Question: I have a simple app where I want to show a large image in a scrollable panel. I'm using NavigableImagePanel from <URL>
Firstly the result I'm getting -
The image is currently a very small panel near the top buttons. This is with BorderLayout.CENTER
The code for NavigableImagePanel:
<URL>
and my OpenImage.java code:
'''
import java.awt.*;
import java.awt.event.*;
import javax.imageio.ImageIO;
import javax.swing.*;
import java.awt.image.BufferedImage;
import java.io.File;
import java.io.IOException;
public class OpenImage extends JFrame implements ActionListener{
/**
*
*/
private static final long serialVersionUID = 9066218264791891436L;
Image img;
public OpenImage() throws IOException{
super("Resize and Rotate");
setDefaultCloseOperation(EXIT_ON_CLOSE);
BorderLayout grid = new BorderLayout();
//this.setLayout(grid);
setSize(900,700);
setVisible(true);
//Row 1 holds some important buttons
//FlowLayout layout1 = new FlowLayout();
//MigLayout mig = new MigLayout();
JPanel row1 = new JPanel();
//LayoutManager grid = new BoxLayout(row1, BoxLayout.X_AXIS);
//row1.setLayout(grid);
//row1.setLayout(BorderLayout.NORTH);
//row1.setMaximumSize(new Dimension(100,100));
BorderLayout border = new BorderLayout();
//row1.setPreferredSize(new Dimension(0, 400));
JButton open = new JButton ("Open");
open.addActionListener(this);
JButton rotate = new JButton("Rotate");
rotate.addActionListener(this);
JButton resize = new JButton("Resize");
resize.addActionListener(this);
JButton exit = new JButton ("Exit");
exit.addActionListener(this);
row1.add(open);
row1.add(rotate);
row1.add(resize);
row1.add(exit);
//This section has a workable picture panel, but it is too large.
//ImagePanel imagepanel = new ImagePanel();
BorderLayout grid1 = new BorderLayout();
Container cp = getContentPane();
cp.setLayout(grid1);
//add(row1);
//JScrollPane row2 = new JScrollPane(imagepanel, JScrollPane.VERTICAL_SCROLLBAR_ALWAYS, JScrollPane.HORIZONTAL_SCROLLBAR_ALWAYS);
BufferedImage img = ImageIO.read(new File("/home/adam/snow.jpg"));
NavigableImagePanel imagepanel = new NavigableImagePanel(img);
JPanel row2 = new JPanel();
row2.add(imagepanel);
//row2.repaint();
JButton save = new JButton("Save");
JPanel row3 = new JPanel();
row3.add(save);
cp.add(BorderLayout.NORTH, row1);
cp.add(BorderLayout.CENTER, row2);
cp.add(BorderLayout.SOUTH, row3);
}
public void actionPerformed(ActionEvent e) {
String command = e.getActionCommand();
if (command == "Exit"){
System.exit(0);
}
if (command == "Open"){
JFileChooser chooser = new JFileChooser();
int returnVal = chooser.showOpenDialog(this);
}
}
//This method below is now being deprecat
public static void main(String [] args){
try {
//UIManager.setLookAndFeel("com.sun.java.swing.plaf.windows.WindowsLookAndFeel");
UIManager.setLookAndFeel("javax.swing.plaf.metal.MetalLookAndFeel");
} catch (UnsupportedLookAndFeelException ex) {
ex.printStackTrace();
} catch (IllegalAccessException ex) {
ex.printStackTrace();
} catch (InstantiationException ex) {
ex.printStackTrace();
} catch (ClassNotFoundException ex) {
ex.printStackTrace();
}
UIManager.put("swing.boldMetal", Boolean.FALSE);
try {
JFrame frame = new OpenImage();
} catch (IOException e) {
// TODO Auto-generated catch block
e.printStackTrace();
}
}
'''
}
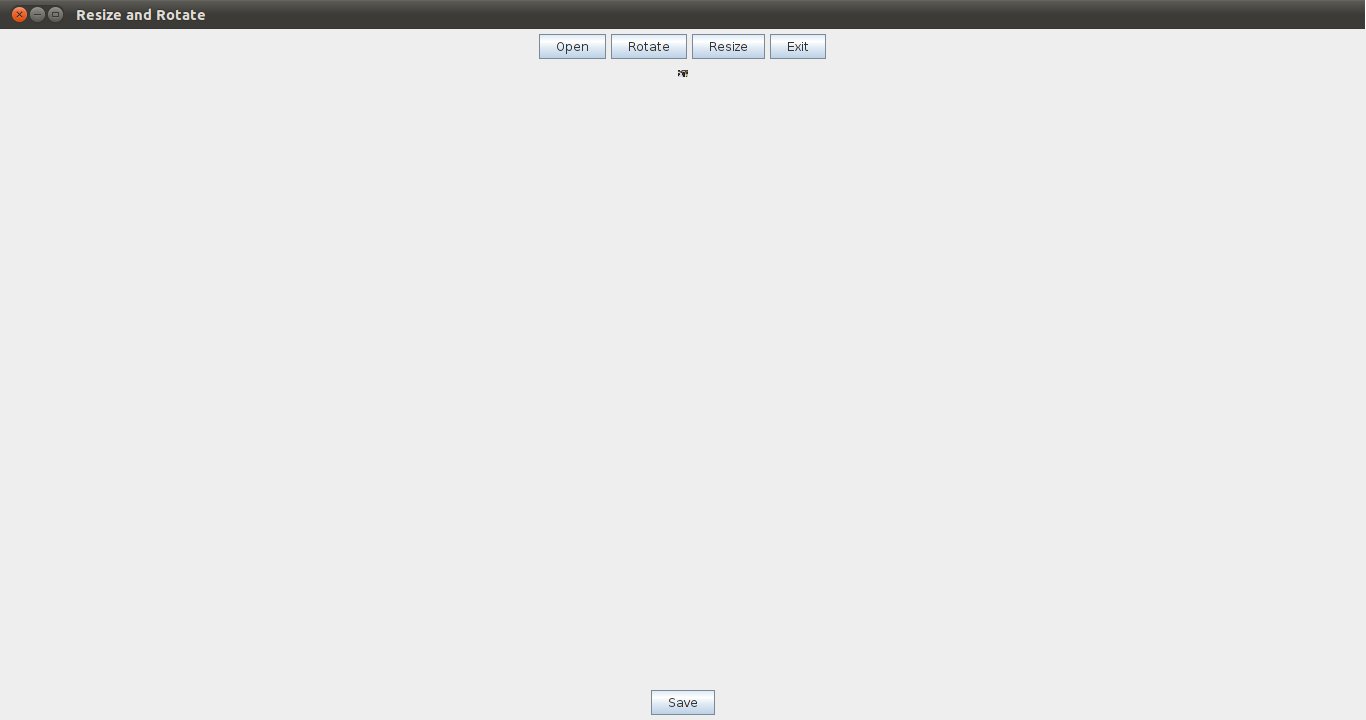
Answer: 1. Code that you post here missed there lots of Java imports, can't see here any Java imports from Swing packages, and import for Image.
2. setVisible(true); must be last code line in the constructor.
3. In all case setBackground() can help you to find any problem.
4. In all case to try use pack() instead of setSize(900,700);
5. Since I set imagepanel.setPreferredSize(new Dimension(600, 400));, that's wrong JComponents to have to returns preferred size, then pack() will work correctly.
6. No idea from where you get this code, so hardly could be works without exceptions.
7. just cleanup useless mess

from code
'''
import java.awt.BorderLayout;
import java.awt.Color;
import java.awt.Dimension;
import java.awt.FlowLayout;
import java.awt.Image;
import java.awt.event.ActionEvent;
import java.awt.event.ActionListener;
import javax.swing.*;
import javax.swing.border.LineBorder;
public class OpenImage extends JFrame implements ActionListener {
private static final long serialVersionUID = 9066218264791891436L;
private Image img;
public OpenImage() {
super("Resize and Rotate");
JButton open = new JButton("Open");
open.addActionListener(this);
JButton rotate = new JButton("Rotate");
rotate.addActionListener(this);
JButton resize = new JButton("Resize");
resize.addActionListener(this);
JButton exit = new JButton("Exit");
exit.addActionListener(this);
JPanel row1 = new JPanel();
row1.setBackground(Color.red);
row1.setLayout(new FlowLayout());
row1.setBorder(new LineBorder(Color.black, 1));
row1.add(open);
row1.add(rotate);
row1.add(resize);
row1.add(exit);
JPanel imagepanel = new JPanel();
imagepanel.setLayout(new BorderLayout());
imagepanel.setBackground(Color.blue);
imagepanel.setBorder(new LineBorder(Color.black, 1));
imagepanel.setPreferredSize(new Dimension(600, 400));
JPanel row2 = new JPanel();
row2.setLayout(new BorderLayout(10, 10));
row2.setBorder(new LineBorder(Color.black, 1));
row2.add(imagepanel, BorderLayout.CENTER);
row2.setBackground(Color.red);
JButton save = new JButton("Save");
JPanel row3 = new JPanel();
row3.setBorder(new LineBorder(Color.black, 1));
row3.setBackground(Color.green);
row3.setLayout(new FlowLayout());
row3.add(save);
setDefaultCloseOperation(EXIT_ON_CLOSE);
setLayout(new BorderLayout(10, 10));
add(BorderLayout.NORTH, row1);
add(BorderLayout.CENTER, row2);
add(BorderLayout.SOUTH, row3);
pack();
setVisible(true);
}
public void actionPerformed(ActionEvent e) {
String command = e.getActionCommand();
if (command == "Exit") {
System.exit(0);
}
if (command == "Open") {
JFileChooser chooser = new JFileChooser();
int returnVal = chooser.showOpenDialog(this);
}
}
public static void main(String[] args) {
SwingUtilities.invokeLater(new Runnable() {
@Override
public void run() {
OpenImage openImage = new OpenImage();
}
});
}
}
'''